八年级 · 度量几何学
如图, 在 $\triangle A B C$ 中, $A D$ 是 $B C$ 边上的高, $B E$ 平分 $\angle A B C$ 交 $A C$ 边于 $E$, $\angle B A C=60^{\circ}, \angle A B E=26^{\circ}$, 则 $\angle D A C$ 的大小是 $(\quad)$

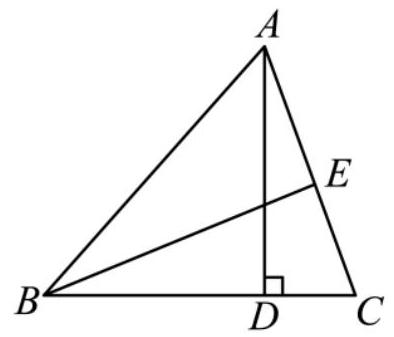
A. $20^{\circ}$
B. $22^{\circ}$
C. $24^{\circ}$
D. $26^{\circ}$
答案: B